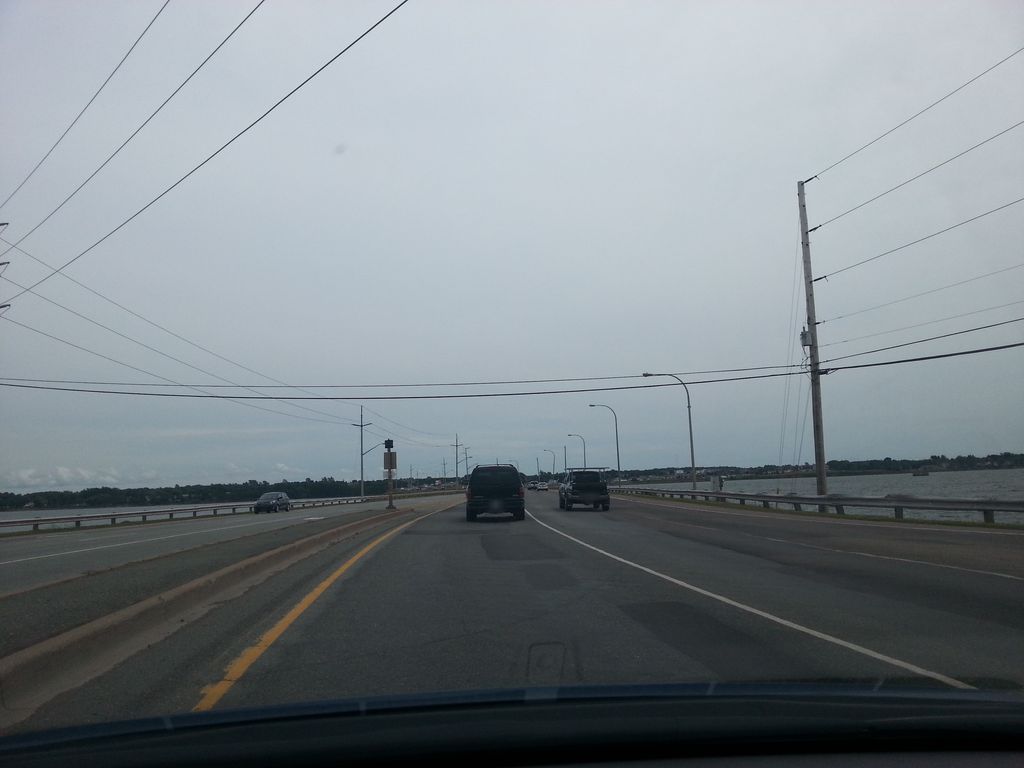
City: charlottetown